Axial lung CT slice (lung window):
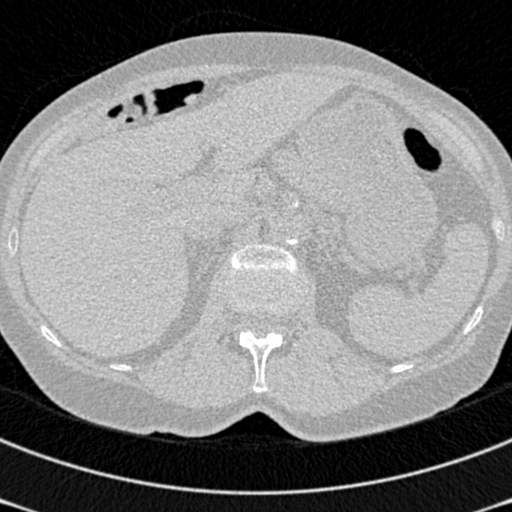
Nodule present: no